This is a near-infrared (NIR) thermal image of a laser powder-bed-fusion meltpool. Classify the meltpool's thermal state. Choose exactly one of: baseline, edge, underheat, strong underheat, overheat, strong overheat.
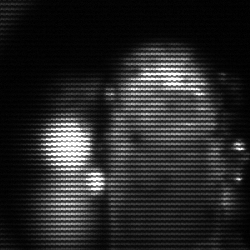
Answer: strong underheat